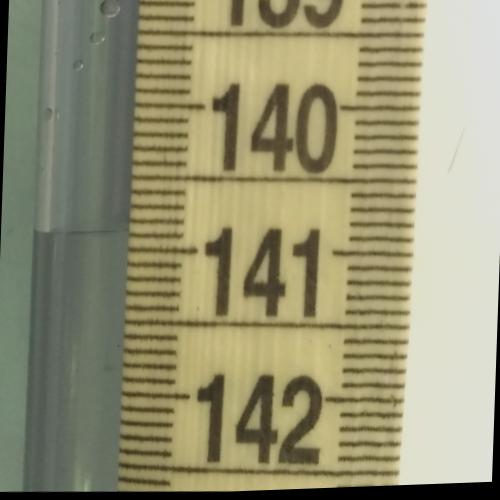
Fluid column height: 140.9 cm